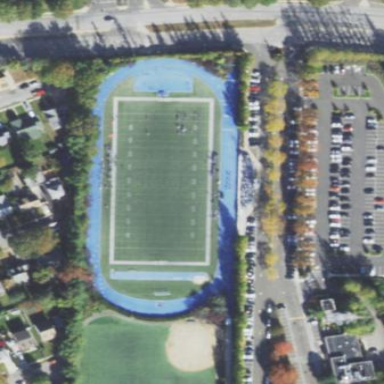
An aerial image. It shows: Athletic track located in leisure land area.